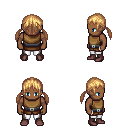
a pixel art fantasy rpg character, male body template, human, dark skin, leather chest armor, white pants, light blonde twin-tailed hairstyle, maroon shoes, four views (front, back, left, right), 2x2 character sprite sheet, small pixel art, hard edges, no anti-aliasing